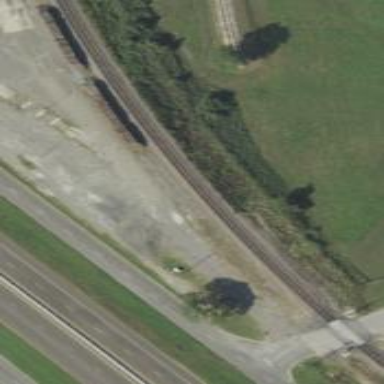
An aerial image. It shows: Railway track.